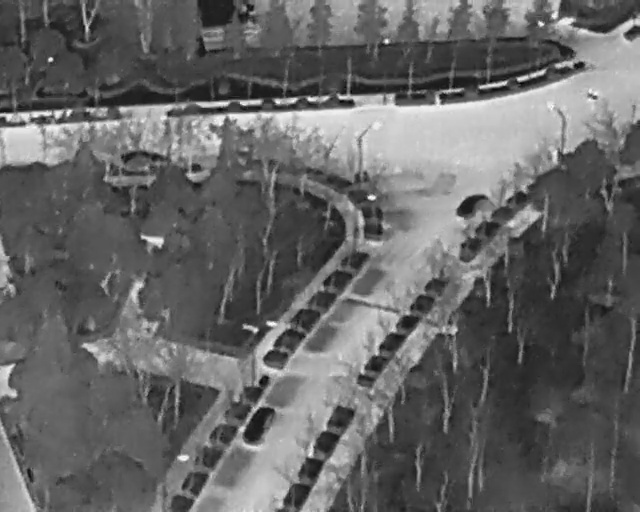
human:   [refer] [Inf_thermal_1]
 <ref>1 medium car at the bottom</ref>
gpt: <box>[[36, 80, 44, 85, 25]]</box>